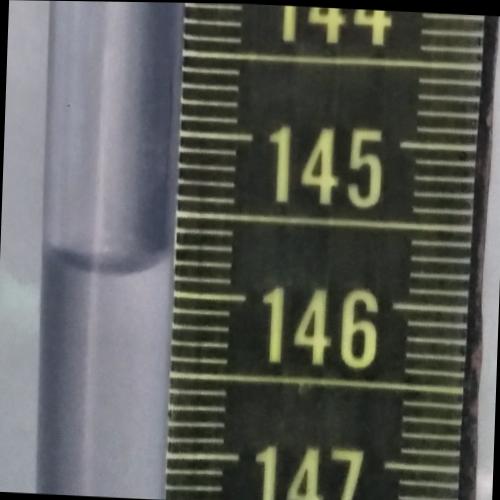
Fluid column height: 145.8 cm